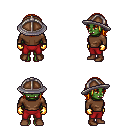
a pixel art fantasy rpg character, female body template, orc, green skin, brown long-sleeve shirt, red pants, light blonde long bangs hairstyle, chain helm, gold gloves, brown shoes, four views (front, back, left, right), 2x2 character sprite sheet, small pixel art, hard edges, no anti-aliasing